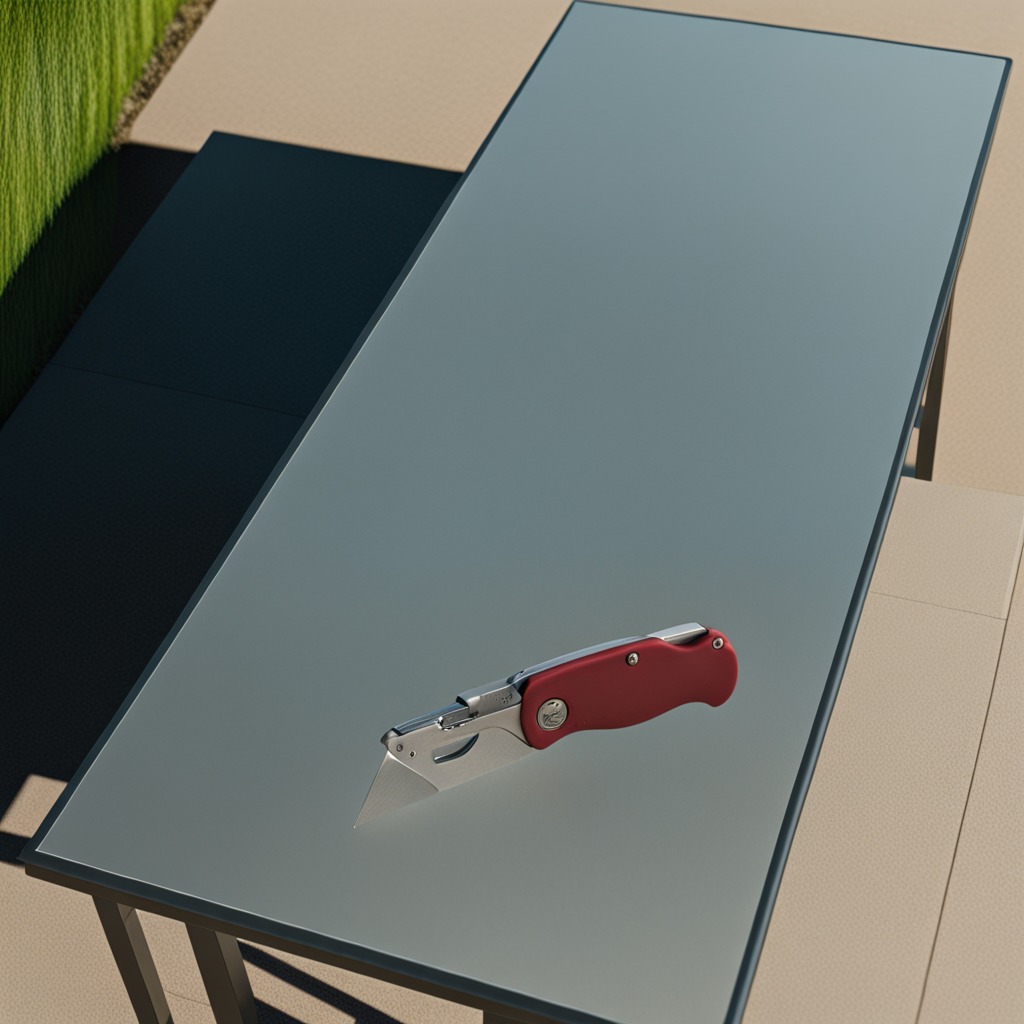
A utility knife is lying on a clean utility table in a temporary outdoor tool station afternoon light present textured surface.